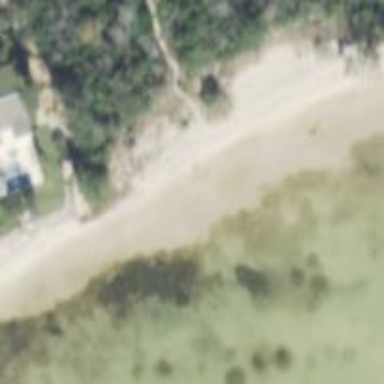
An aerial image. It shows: Beautiful beach with natural surroundings.